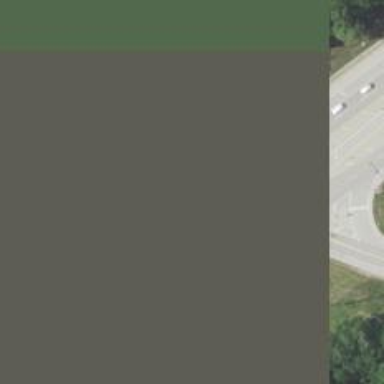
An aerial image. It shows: Solid stop line on the road.